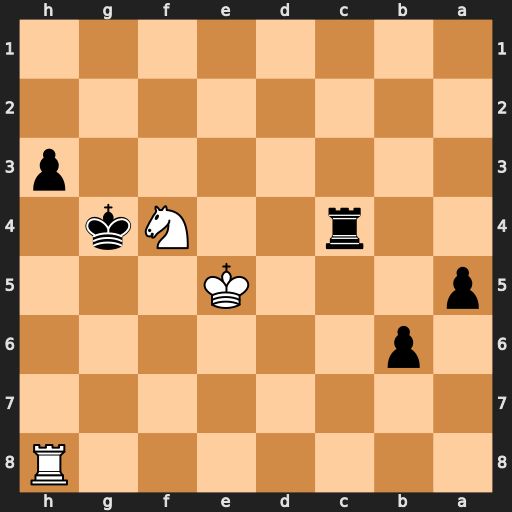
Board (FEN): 7R/8/1p6/p3K3/2r2Nk1/7p/8/8
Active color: b
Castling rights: -
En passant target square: -
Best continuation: Rxf4 Rg8+ Kf3